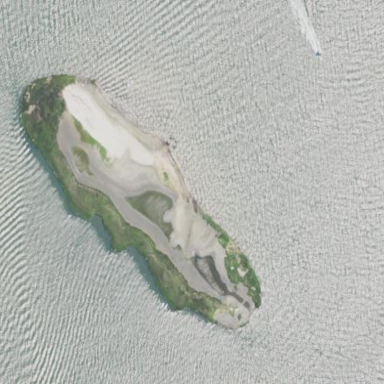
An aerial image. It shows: Islet located along the natural coastline.